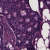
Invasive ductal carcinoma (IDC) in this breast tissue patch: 0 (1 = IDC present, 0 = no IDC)